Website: bh-photo
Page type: customer-info-address
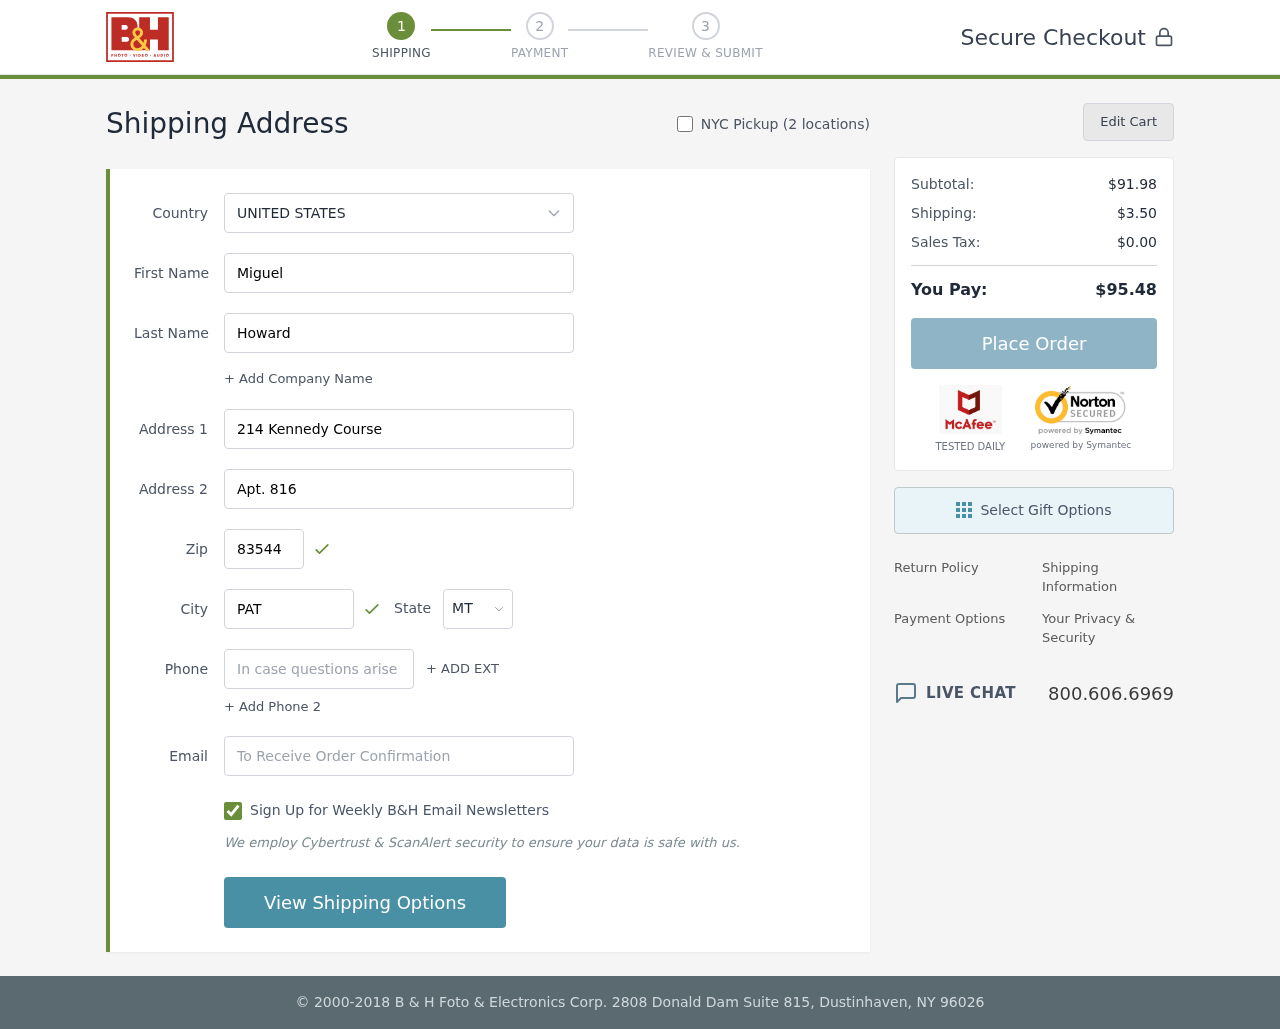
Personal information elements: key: PII_CITY
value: Patrickhaven
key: PII_COUNTRY
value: United States
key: PII_EMAIL
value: miguelhoward@hotmail.com
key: PII_FIRSTNAME
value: Miguel
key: PII_LASTNAME
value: Howard
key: PII_PHONE
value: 9377461215
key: PII_POSTCODE
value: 83544
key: PII_STATE_ABBR
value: MT
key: PII_STREET
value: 214 Kennedy Course
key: PII_STREET2
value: Apt. 816
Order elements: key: ORDER_SUBTOTAL
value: $91.98
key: ORDER_SHIPPING_COST
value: $3.50
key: ORDER_TAX
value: $0.00
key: ORDER_TOTAL
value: $95.48